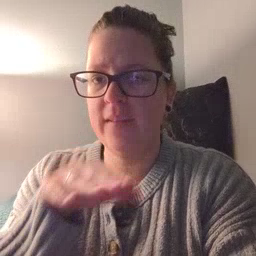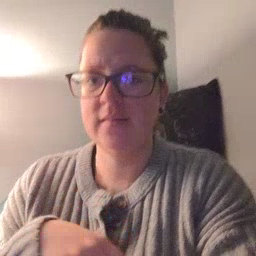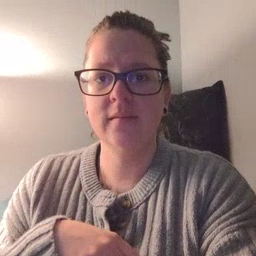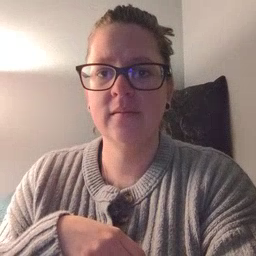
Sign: elephant